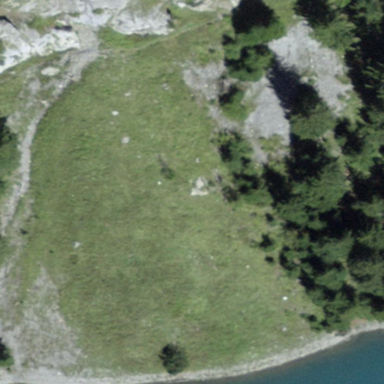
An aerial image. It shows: Beautiful meadow.